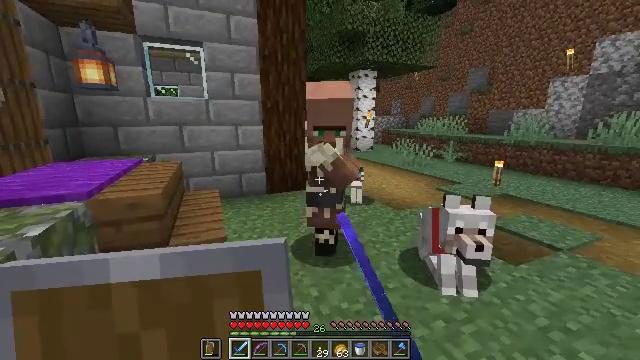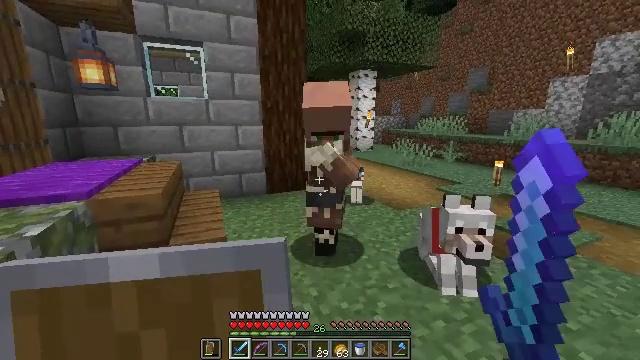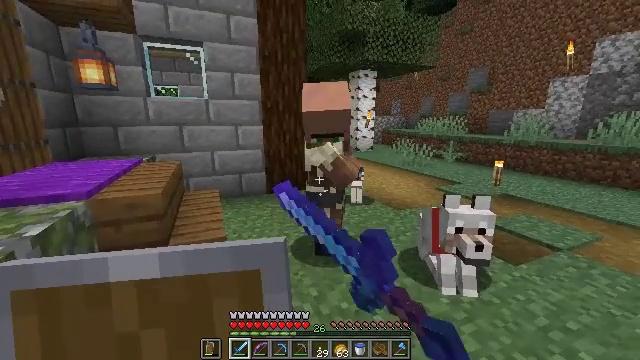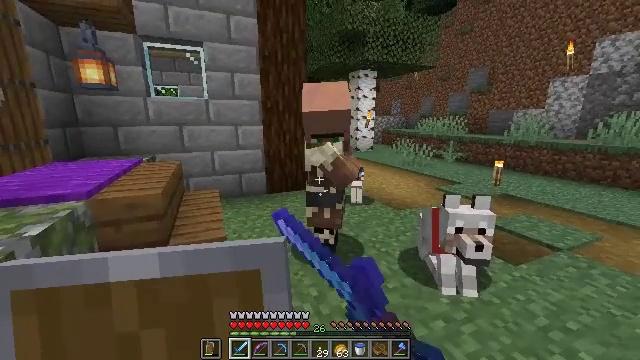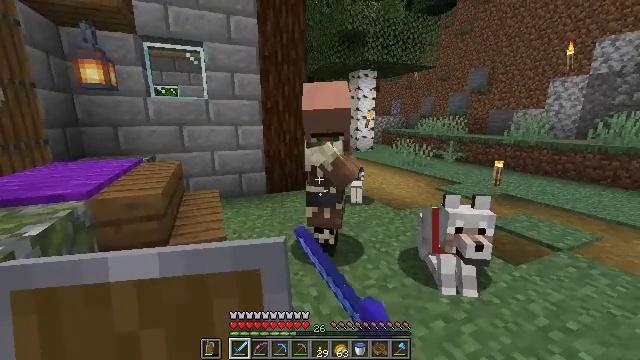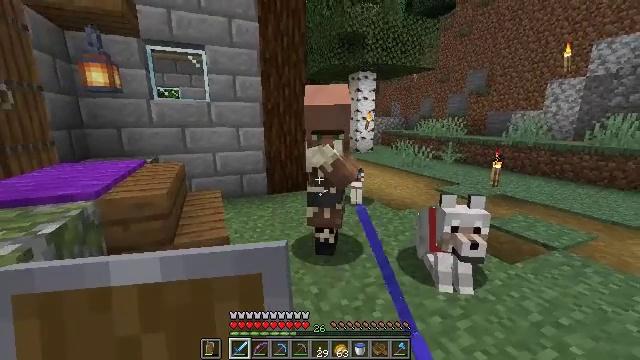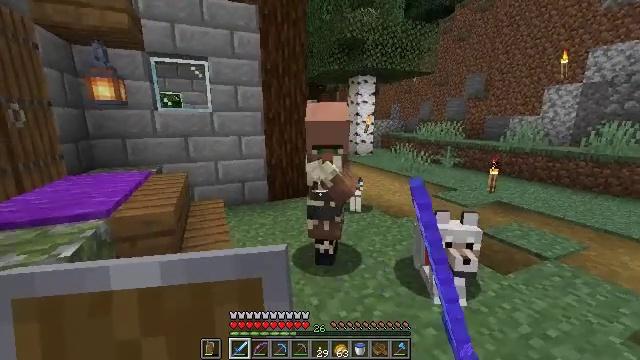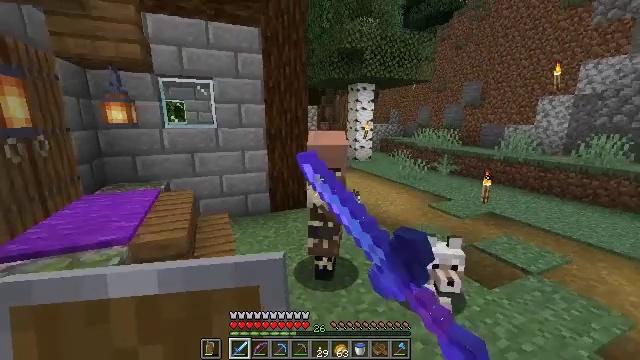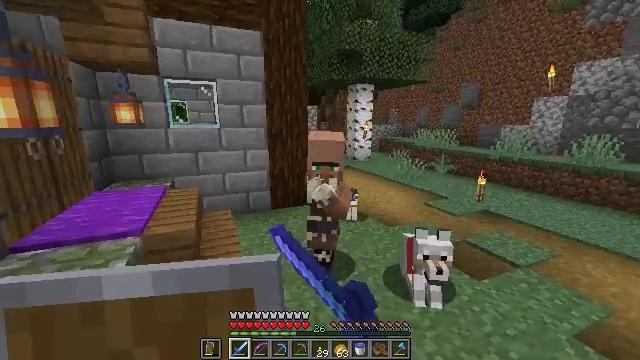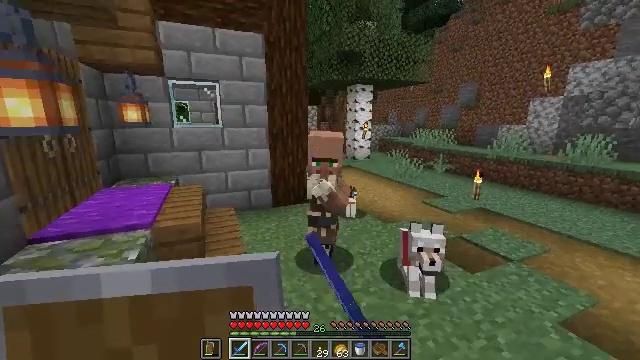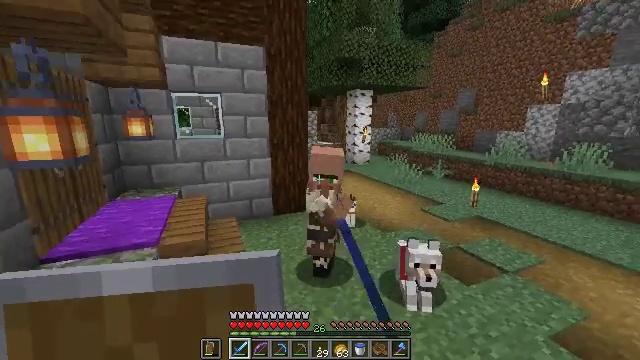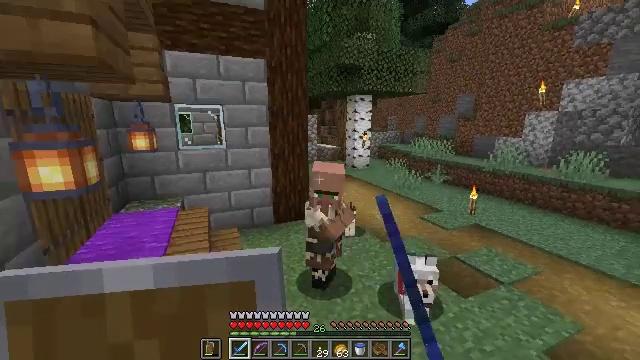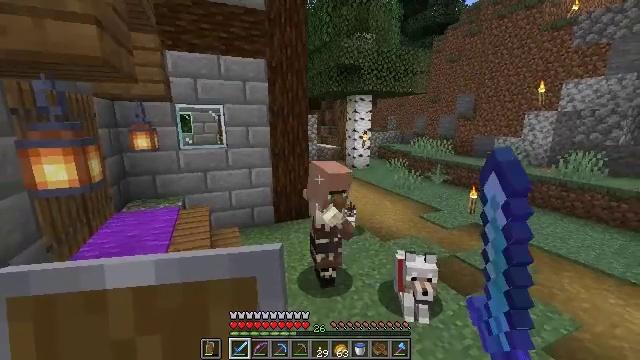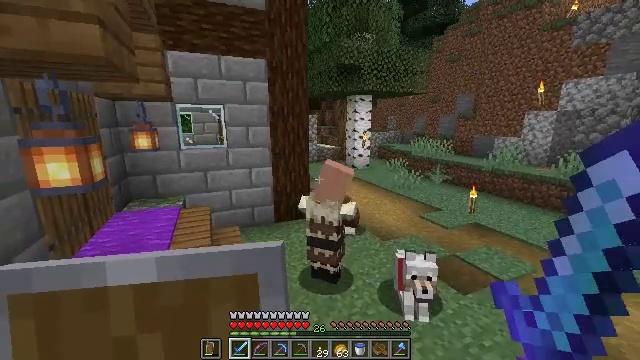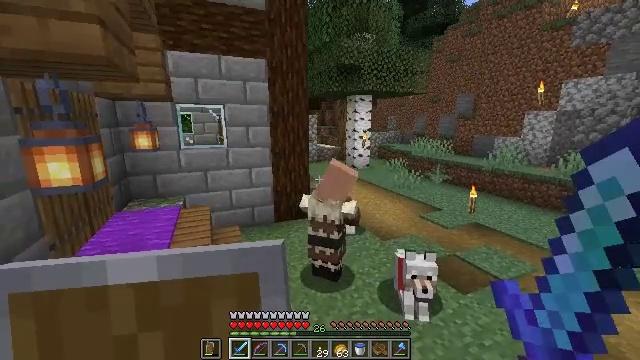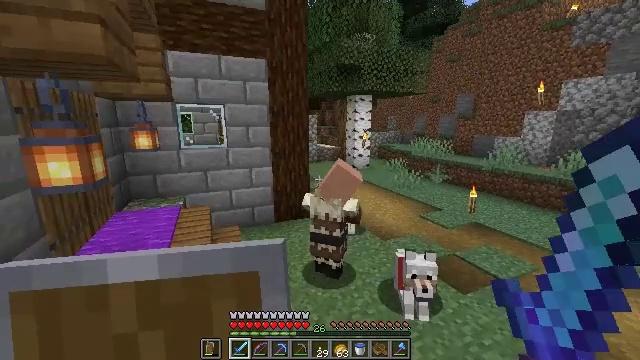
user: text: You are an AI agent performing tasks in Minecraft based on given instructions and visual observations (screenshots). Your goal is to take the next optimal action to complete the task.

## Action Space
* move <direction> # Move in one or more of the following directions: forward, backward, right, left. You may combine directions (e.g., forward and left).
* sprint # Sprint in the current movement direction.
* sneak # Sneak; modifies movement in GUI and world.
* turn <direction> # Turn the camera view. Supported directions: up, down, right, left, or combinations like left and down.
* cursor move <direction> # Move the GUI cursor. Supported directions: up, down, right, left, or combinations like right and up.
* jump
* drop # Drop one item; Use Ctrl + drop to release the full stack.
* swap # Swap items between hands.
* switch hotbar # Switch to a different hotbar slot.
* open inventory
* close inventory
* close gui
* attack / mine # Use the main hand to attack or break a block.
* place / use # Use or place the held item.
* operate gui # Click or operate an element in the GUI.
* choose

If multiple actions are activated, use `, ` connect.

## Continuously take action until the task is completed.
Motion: motion action
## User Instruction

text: Collect the anvil after mining.
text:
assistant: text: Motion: use / place
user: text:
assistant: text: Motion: no_op
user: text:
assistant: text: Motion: no_op
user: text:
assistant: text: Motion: no_op
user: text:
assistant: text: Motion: move back
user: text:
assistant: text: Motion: move back, use / place
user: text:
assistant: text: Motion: move back, use / place
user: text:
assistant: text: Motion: move back, use / place
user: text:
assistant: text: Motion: use / place
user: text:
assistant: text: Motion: no_op
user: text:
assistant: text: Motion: no_op
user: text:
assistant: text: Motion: no_op
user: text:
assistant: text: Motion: no_op
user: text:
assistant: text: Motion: no_op
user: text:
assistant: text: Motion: no_op
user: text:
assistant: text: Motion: no_op
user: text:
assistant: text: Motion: no_op
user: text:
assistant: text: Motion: no_op
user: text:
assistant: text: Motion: no_op
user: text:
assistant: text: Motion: no_op
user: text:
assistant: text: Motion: move forward
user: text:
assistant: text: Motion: move forward
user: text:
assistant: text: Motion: move forward
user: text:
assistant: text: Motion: move forward
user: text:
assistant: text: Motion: move forward, sprint
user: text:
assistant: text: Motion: move forward, sprint, turn left
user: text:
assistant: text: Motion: move forward, sprint, turn left and down
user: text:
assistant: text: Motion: move forward, turn left and down
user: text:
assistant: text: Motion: move forward, turn left
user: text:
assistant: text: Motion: move forward, turn left and down